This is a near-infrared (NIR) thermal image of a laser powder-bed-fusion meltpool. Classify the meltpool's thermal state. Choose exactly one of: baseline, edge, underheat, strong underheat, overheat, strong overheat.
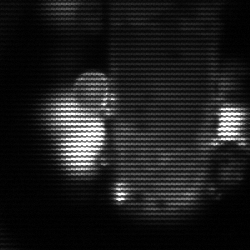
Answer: strong underheat